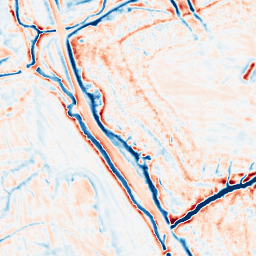
Category: edge_preserving
Decomposition family: bilateral
Decomposition parameters: d: 15
sigma_color: 50
sigma_space: 75
Upsampling method: bilinear
Upsampling parameters: scale: 8
Upsampling scale: 8